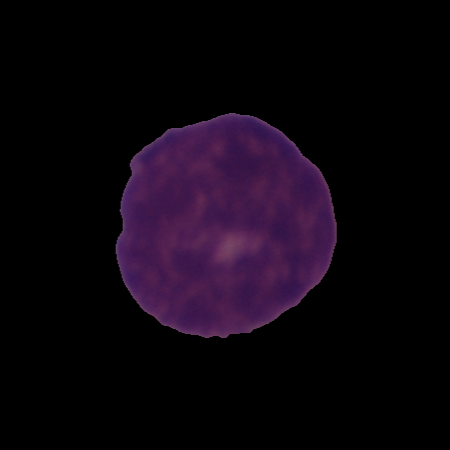
Label: cancer